Question: I'm writing server-application in java which needs to run on ec2 of amazon. I read somewhere i need to open , but i don't have this option in eclipse. my eclipse version is .
I tried to install through help -> install new software the package "Web Tools Platforms" from <URL>
but it failed in the middle of the installation.
Somebody can help me with that?
thanx!!
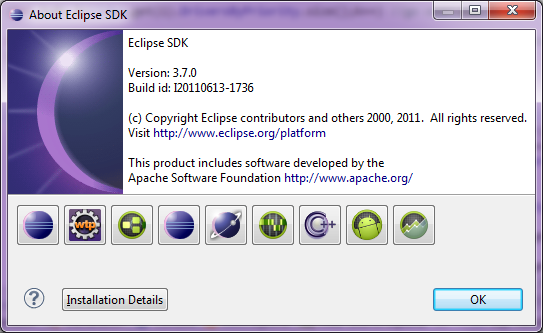
Answer: You need the one labelled <URL> that one lets you create web projects.
Also see <URL>. It will help you..